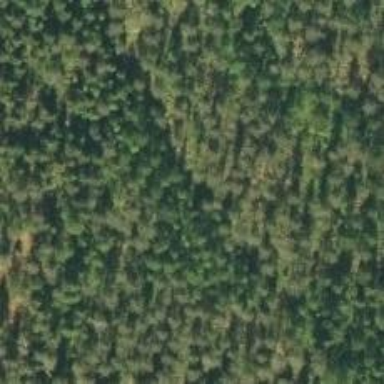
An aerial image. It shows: Woodland consisting mainly of needle-leaved trees.